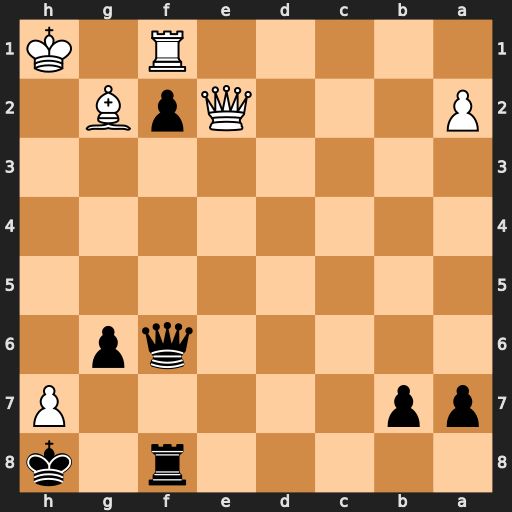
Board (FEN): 5r1k/pp5P/5qp1/8/8/8/P3QpB1/5R1K
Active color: b
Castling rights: -
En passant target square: -
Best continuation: Qh4+ Bh3 Qxh3#